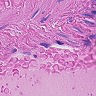
Metastatic tissue present: no